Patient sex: M
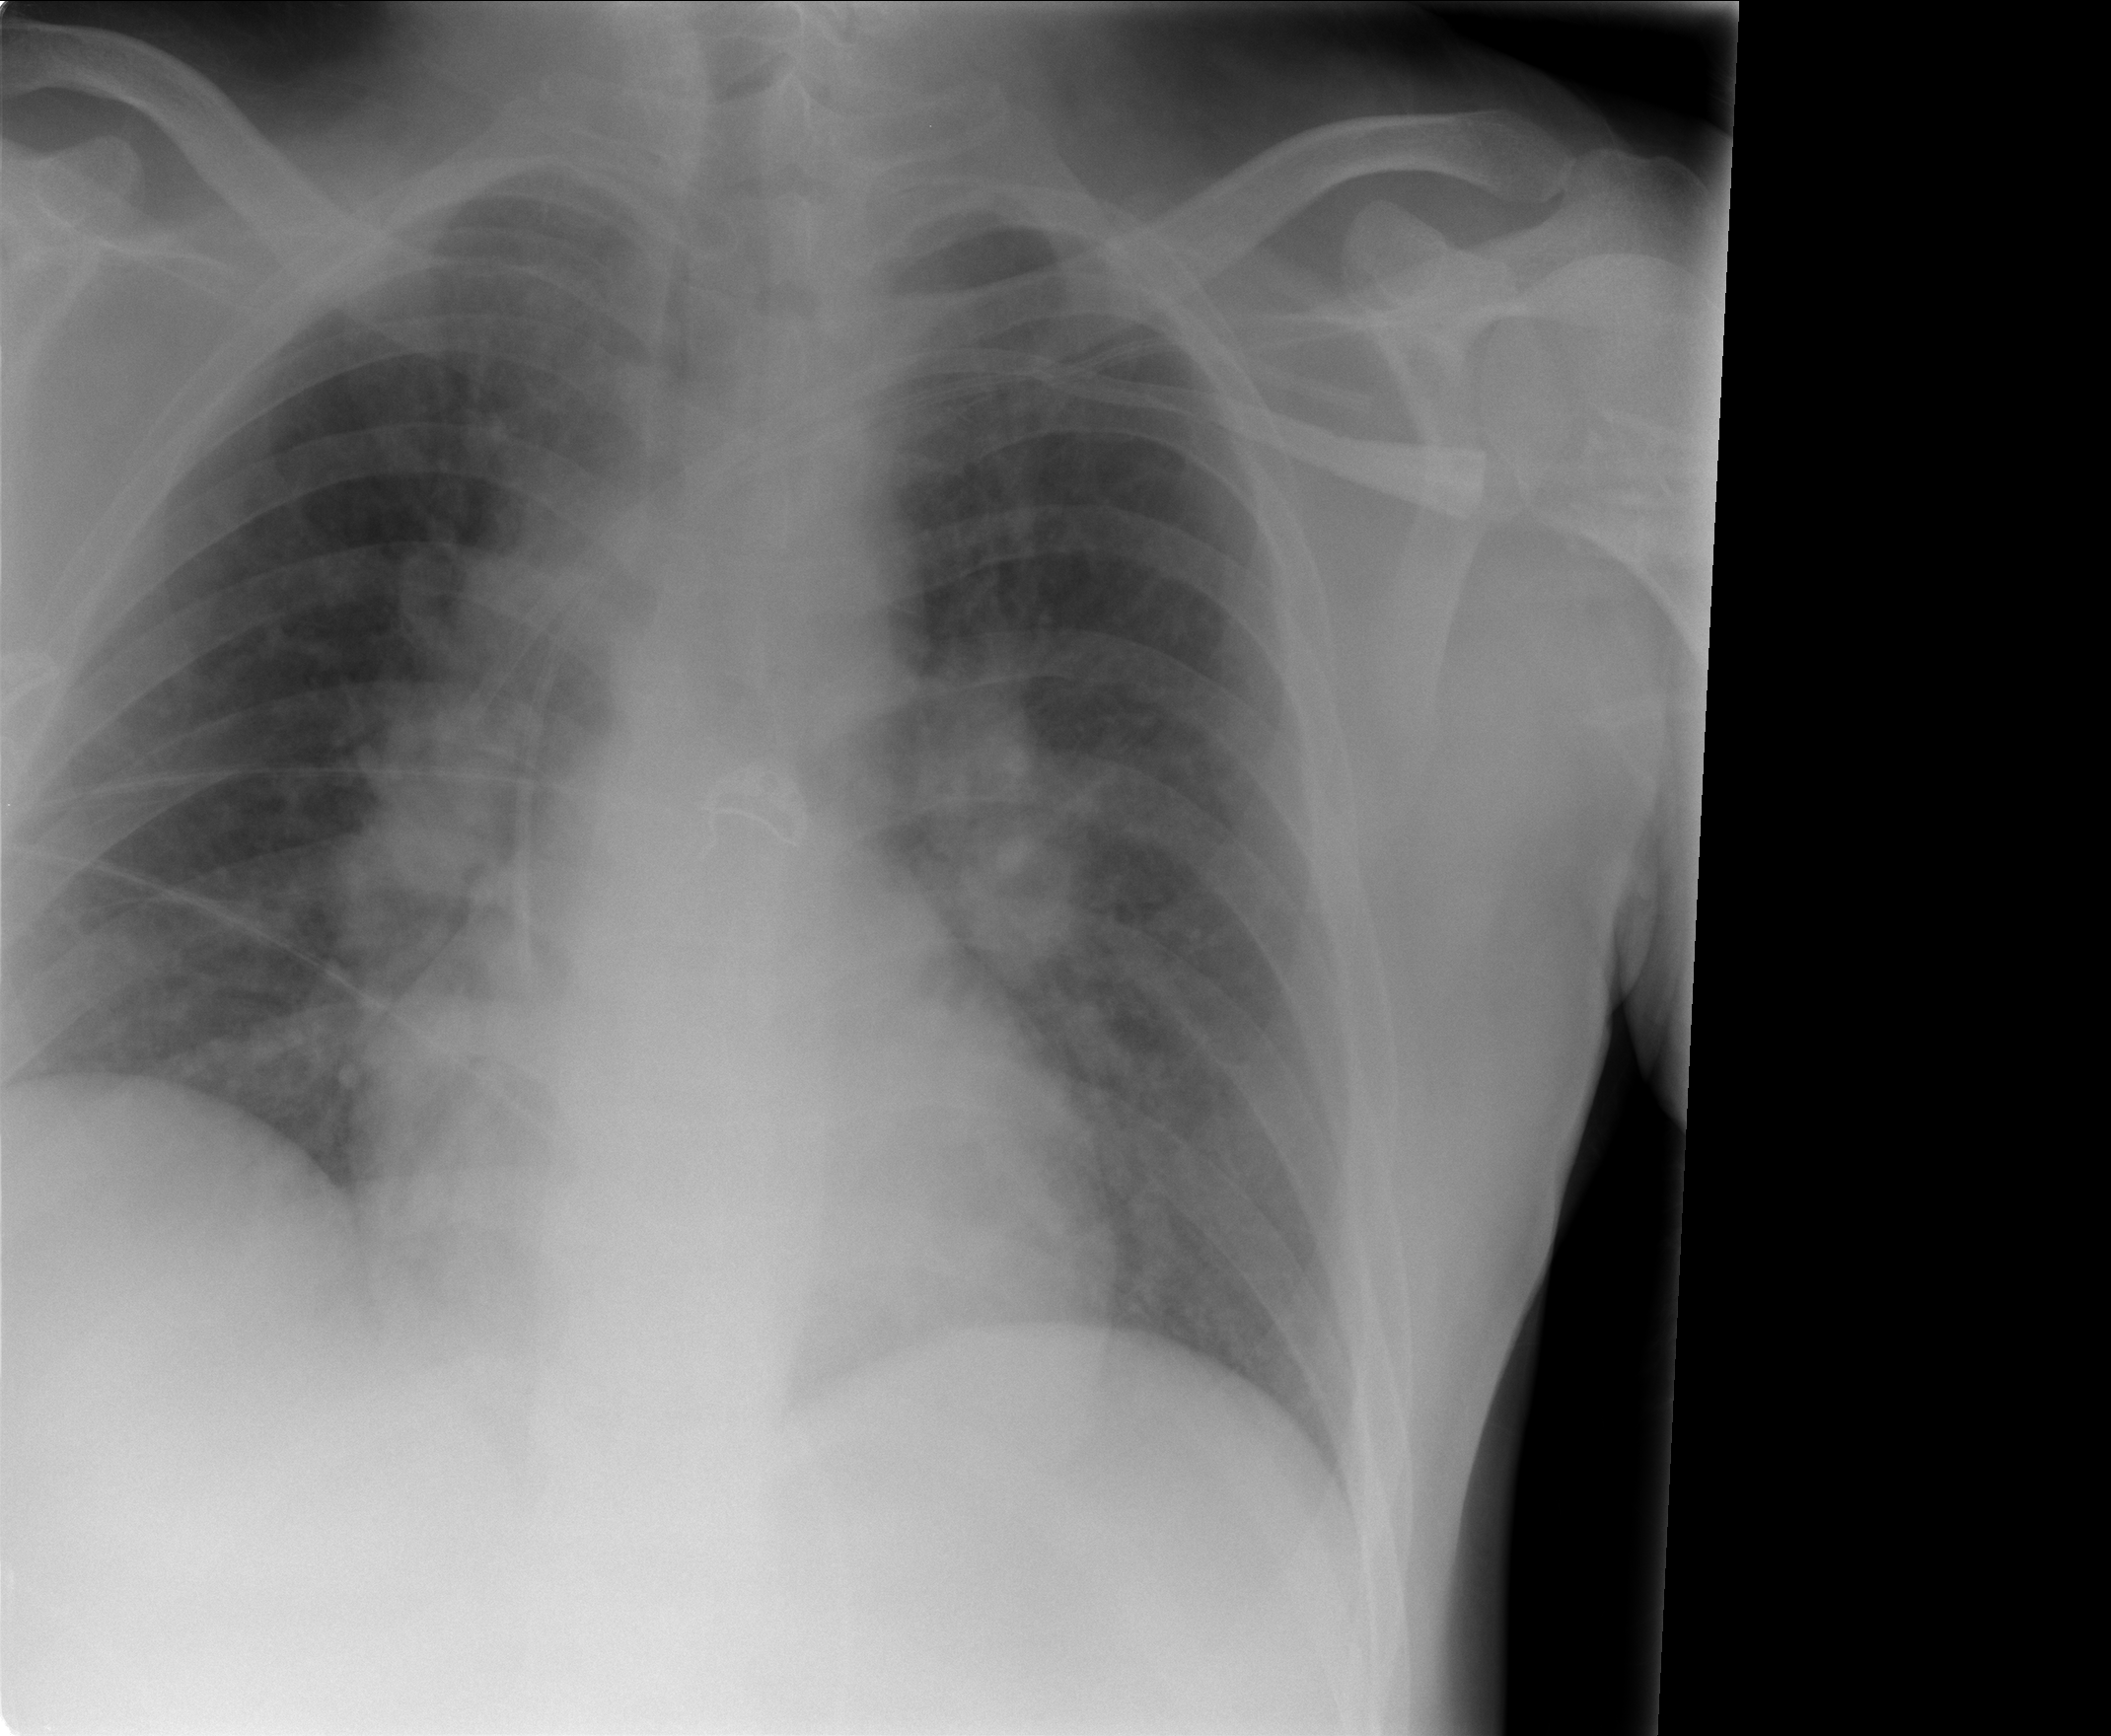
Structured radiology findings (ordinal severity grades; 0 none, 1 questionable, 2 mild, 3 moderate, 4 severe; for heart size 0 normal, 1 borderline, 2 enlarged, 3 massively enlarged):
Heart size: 0
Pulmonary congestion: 2
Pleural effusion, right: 0
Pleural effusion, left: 0
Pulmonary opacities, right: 0
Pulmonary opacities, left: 0
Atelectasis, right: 0
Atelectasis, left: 0